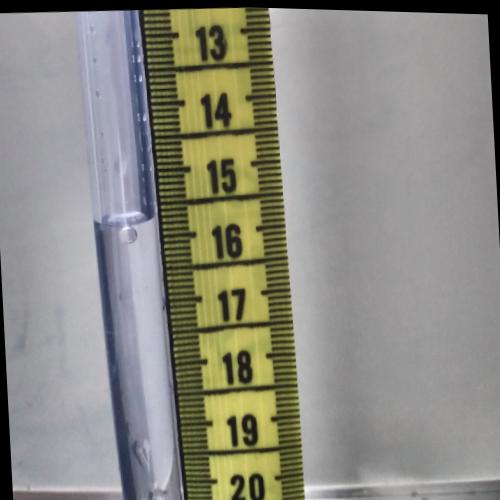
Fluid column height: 15.8 cm